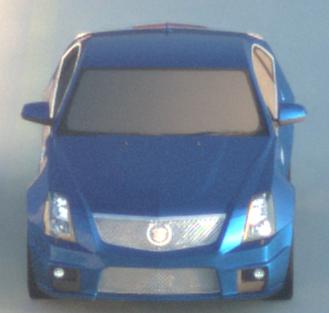
Make: Cadillac
Model: CTS-V
Detailed model: CTS-V (II) Limousine
Model produced from: 2008/11
Model produced until: 2010/12
Doors: 4
Color: blue
Road condition: dry road
Daytime: sunrise or sunset
Contrast: high contrast